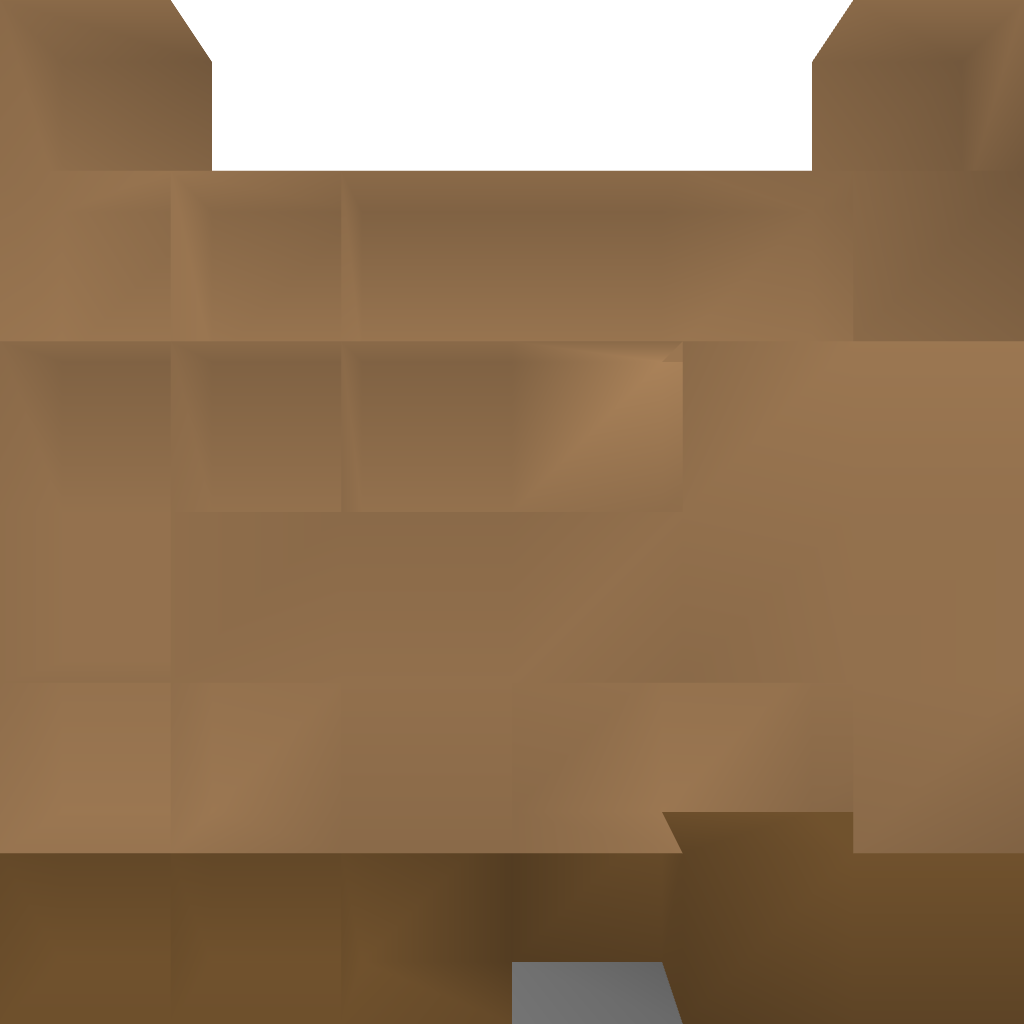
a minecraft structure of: Boat Dock bad low quality